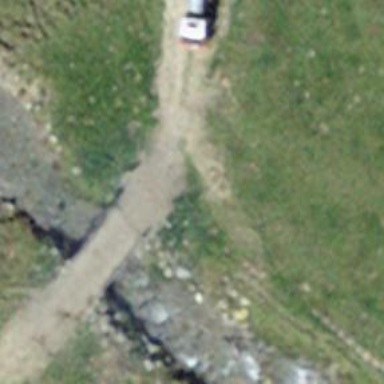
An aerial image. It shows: Track road on bridge.